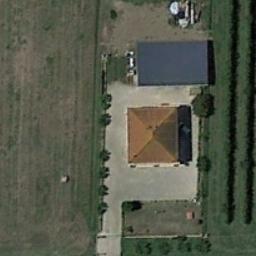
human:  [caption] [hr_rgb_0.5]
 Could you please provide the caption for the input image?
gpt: There are two buildings of different shapes and sizes in the sparse residential .

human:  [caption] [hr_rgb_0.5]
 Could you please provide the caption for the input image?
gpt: The sparse residential is on the grass .

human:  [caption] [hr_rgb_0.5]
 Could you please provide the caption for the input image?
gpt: There are several houses of different sizes in sparse residential areas surrounded by farmland .

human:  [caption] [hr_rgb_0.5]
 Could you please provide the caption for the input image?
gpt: The road is lined with lush woods  There is a house in the middle of the woods .

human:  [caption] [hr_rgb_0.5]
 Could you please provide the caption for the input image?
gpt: A sparse residential area with two buildings beside a green farmland .